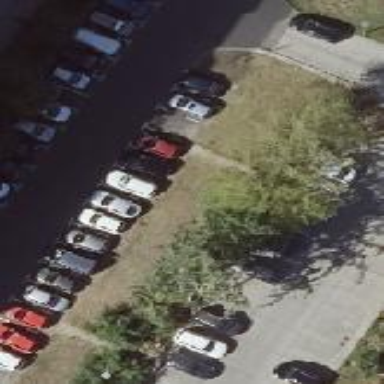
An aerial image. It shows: Parking available on the street side.